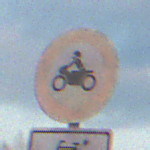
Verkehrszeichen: VerbotKraftraeder
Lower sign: EinspurigeFahrzeugeFrei4
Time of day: SunriseSunset
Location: Outdoor (Beach)
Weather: PartlyCloudy
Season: NotSpecified
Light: Natural